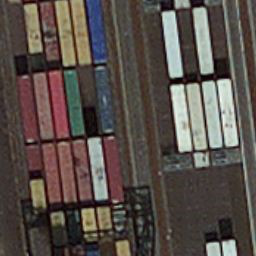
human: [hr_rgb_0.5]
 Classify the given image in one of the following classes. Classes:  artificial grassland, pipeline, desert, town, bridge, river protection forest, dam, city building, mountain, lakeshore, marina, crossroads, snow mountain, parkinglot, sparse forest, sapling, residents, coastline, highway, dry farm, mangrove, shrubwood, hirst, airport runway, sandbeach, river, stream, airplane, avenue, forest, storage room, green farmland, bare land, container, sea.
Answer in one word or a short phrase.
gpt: container